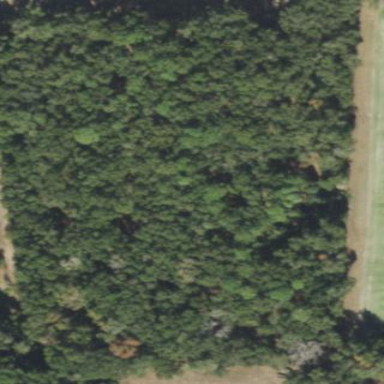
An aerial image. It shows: Forest dominated by needle-leaved trees.